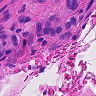
Metastatic tissue present: yes